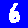
Digit: 6